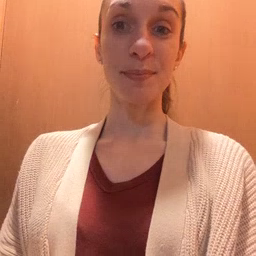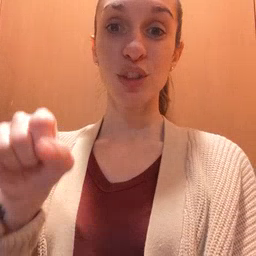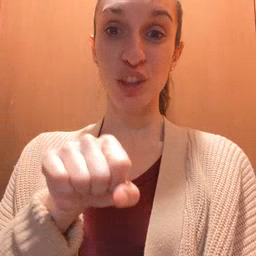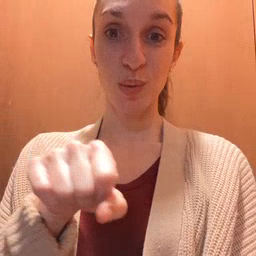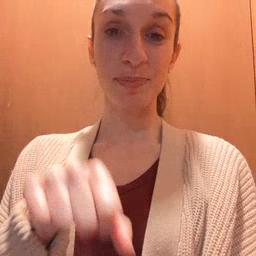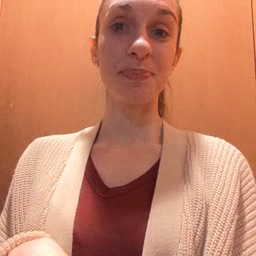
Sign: shoe